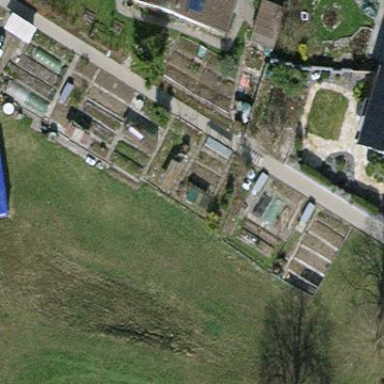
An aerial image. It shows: Area designated for allotments.